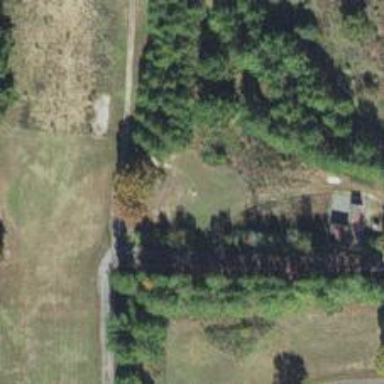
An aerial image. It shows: Disc golf basket.